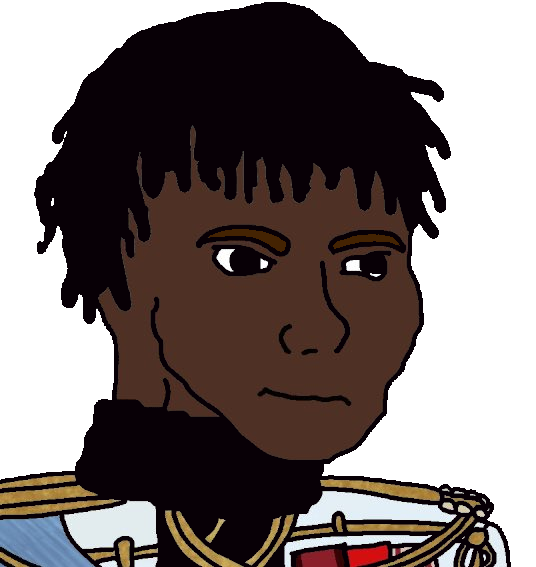
Label: 5_Blackjak